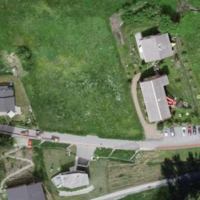
EUNIS habitat code: 24
Species observed at this site:
Campanula glomerata
Cirsium arvense
Plantago major